Question: Is there a way to hide top retweets from the twitter widget?
This is my current code:
'''
<script src="http://widgets.twimg.com/j/2/widget.js"></script>
<script>
new TWTR.Widget({
version: 2,
type: 'search',
search: 'from:tackydotno OR @tackydotno',
interval: 2000,
title: 'It's a double rainbow',
subject: 'Across the sky',
width: 250,
height: 300,
theme: {
shell: {
background: '#8ec1da',
color: '#ffffff'
},
tweets: {
background: '#ffffff',
color: '#444444',
links: '#1985b5'
}
},
features: {
scrollbar: true,
loop: true,
live: false,
hashtags: true,
timestamp: true,
avatars: true,
toptweets: true,
behavior: 'default'
}
}).render().start();
</script>
'''
Setting toptweets to false only hides the text "###+ recent retweets".
Or is this something twitter includes anyway and I have to live with if I want to use the official twitter widget?
If so, can anyone point me in the direction of a good third part widget/script? Preferably jquery based (or no framework).

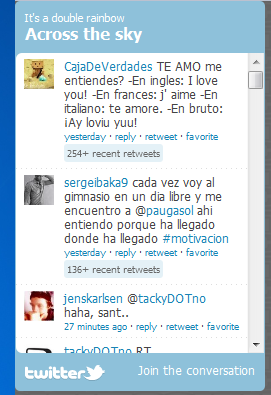
Answer: Just found this very useful little exchange with Twitter dev:
<URL>
Trying it out myself - let me know if it works for you.
Yip - works like a charm - replace all instances of include_rts=true with include_rts=false in the widget.js file. (Obviously need to store it locally)
Worked well for my list viewer - let me know if it works for your TOP TWEET viewer